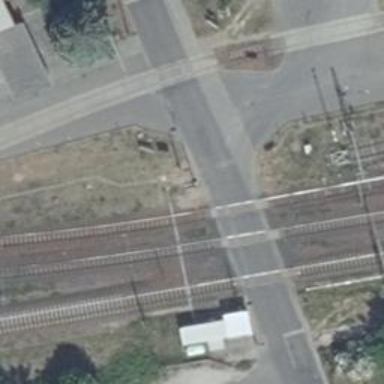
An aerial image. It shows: Level crossing at the railway with full barrier.